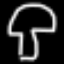
Label: mushroom